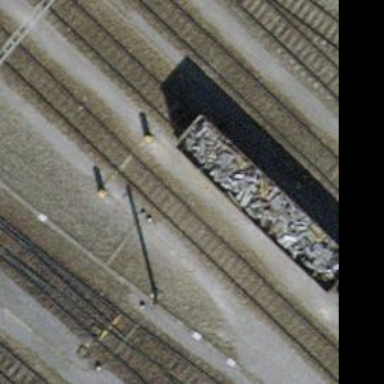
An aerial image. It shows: Rail yard with electrified contact lines for the trains.